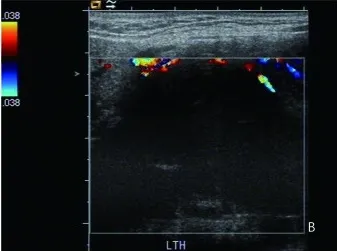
Repeat ultrasound examination at three days post-admission. (B) A blood flow signal can be observed around the nodule.
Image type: radiology (ultrasound)